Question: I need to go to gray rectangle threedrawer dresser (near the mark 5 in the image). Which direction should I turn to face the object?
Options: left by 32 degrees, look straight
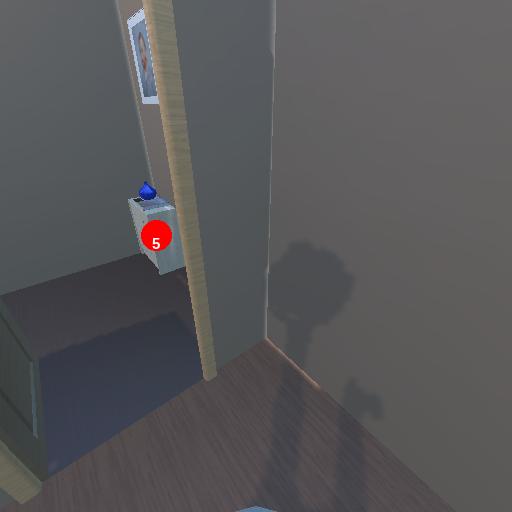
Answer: left by 32 degrees